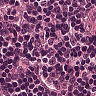
Metastatic tissue present: no